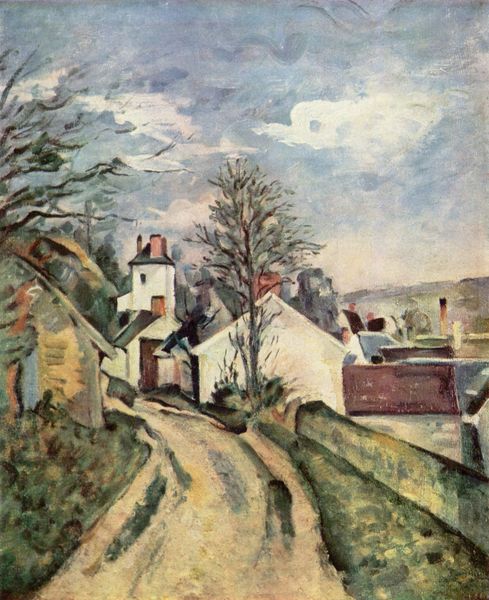
Titel: Das Haus des Dr. Gachet
Künstler: Paul Cézanne
Standort: Paris
Institution: Musée d'Orsay
Schlagwörter: baum, berg, blau, gemälde, himmel, mann, schatten, vogel, weiß, wolken, aquarell, bäume, cezanne, fluss, gelb, grün, impressionismus, kubismus, landschaft, ocker, sand, stadt, äste, braun, bunt, degas, fenster, frankreich, grau, hell, kreide, orange, pastell, schwarz, strasse, tür, ölbild, dach, gebäude, gras, haus, rasen, rot, schloss, weg, wiese, wolke, beige, expressionismus, malerei, wand, mensch, bild, öl, ast, dämmerung, erde, gräser, horizont, häuser, hügel, natur, stamm, vögel, zweige, brüstung, busch, büsche, kirche, pastos, pfad, sonne, land, figur, kind, pflanze, pflanzen, rosa, tal, kamin, kamine, landleben, schornstein, turm, ansicht, biegung, gasse, ort, perspektive, türen, moderne, acker, feldweg, berge, gebirge, hang, dorf, dächer, giebel, mauer, schornsteine, farbe, hecke, tag, kahl, wasserfarbe, herbst, hof, winter, schlot, romantik, ölgemälde, impressionistisch, tiefe, junge, tor, flucht, ortschaft, wände, eingang, knabe, burg, landstrasse, hauswand, zweig, kurve, bankett, putz, hubi, ländlich, mauern, paul cezanne, stall, gebirg, himmel blau, stadtmauer, grüntöne, städtchen, russen, wohnen, höfe, dachrinne, stadel, anger, strassenrand, weh, gra, dorfstraße, expressinismus, äaste, drach, bgrenzung, impreesionismus, kubistische impression, ländliche, schornstine, rotes dach, 20. jahrhundert, 20. jh., französiche landschaft, strape, bäume mauer, straße landschaft